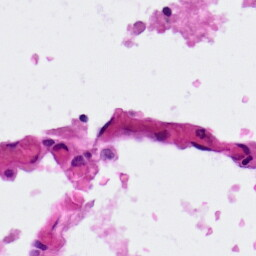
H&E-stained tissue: Lung